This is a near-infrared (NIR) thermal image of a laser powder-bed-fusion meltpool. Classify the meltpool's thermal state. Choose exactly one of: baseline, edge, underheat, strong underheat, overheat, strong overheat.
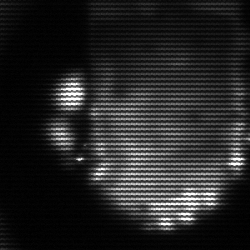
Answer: baseline